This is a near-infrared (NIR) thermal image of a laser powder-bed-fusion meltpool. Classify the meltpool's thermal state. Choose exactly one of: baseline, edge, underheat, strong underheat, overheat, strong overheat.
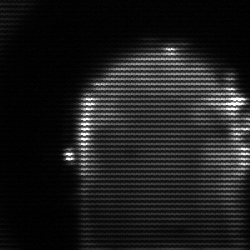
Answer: baseline